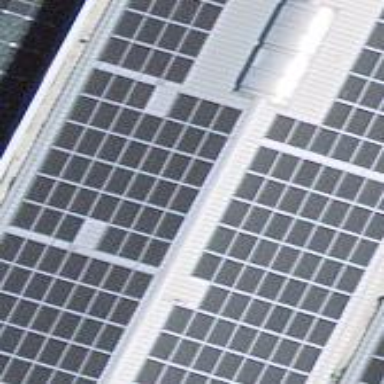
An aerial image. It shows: Solar power generator with photovoltaic panels.